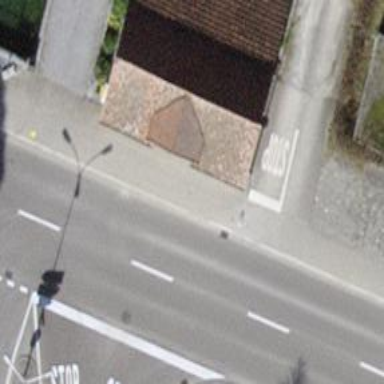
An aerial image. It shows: Asphalt sidewalk.